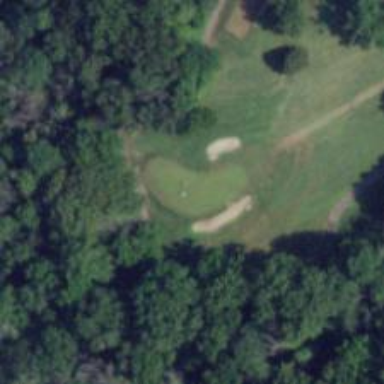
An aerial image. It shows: Golf hole.